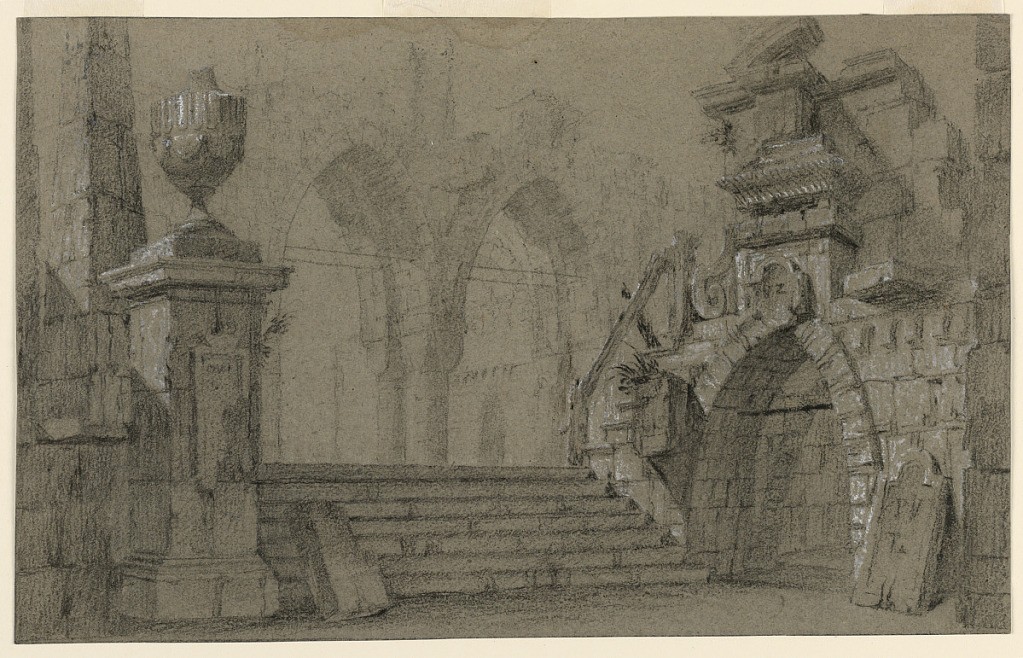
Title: Stage Design, Gothic Ruins
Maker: Vincenzo Mazzi, Italian, active 1748 - 1790
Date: late 18th century
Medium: Charcoal, white chalk on paper
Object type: Drawing
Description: Horizontal rectangle. Stairs between ruins leading up to Gothic arches.